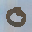
Label: 0